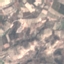
Land use / land cover class: PermanentCrop